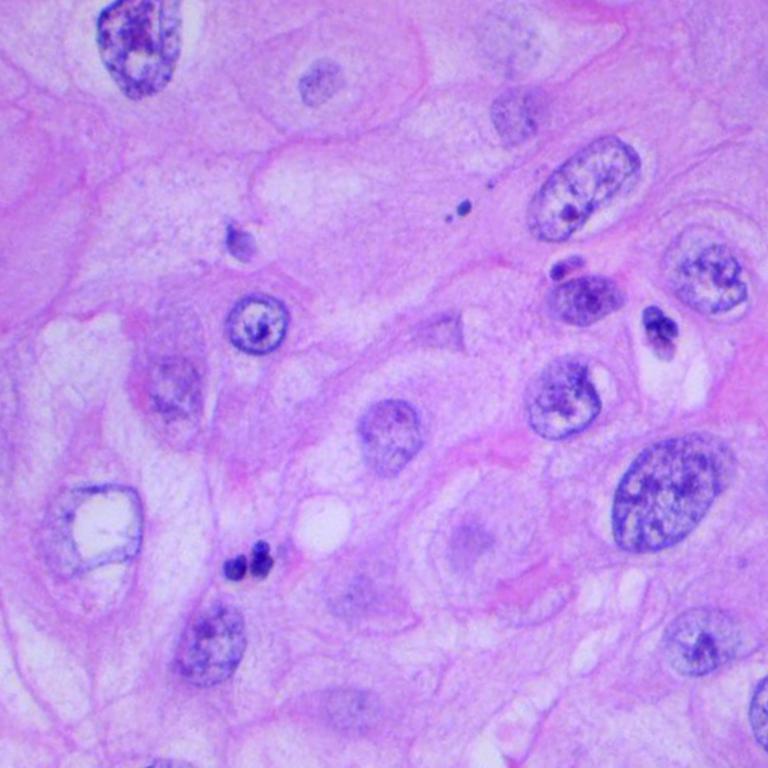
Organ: lung
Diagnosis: squamous carcinomas